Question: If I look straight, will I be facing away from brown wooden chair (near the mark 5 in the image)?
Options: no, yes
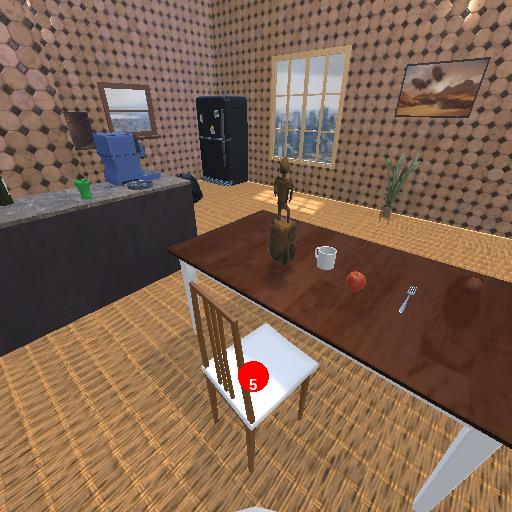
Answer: no